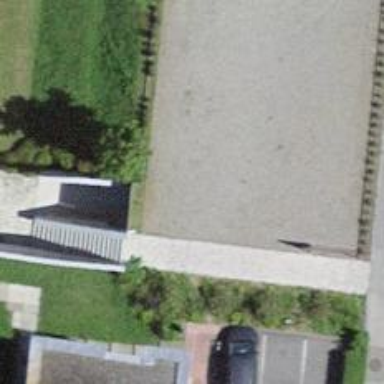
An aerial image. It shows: Set of concrete steps.